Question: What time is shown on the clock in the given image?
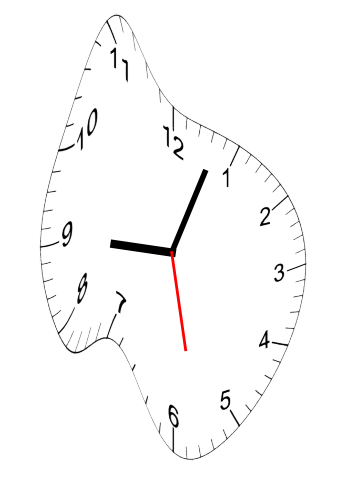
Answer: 09:03:28